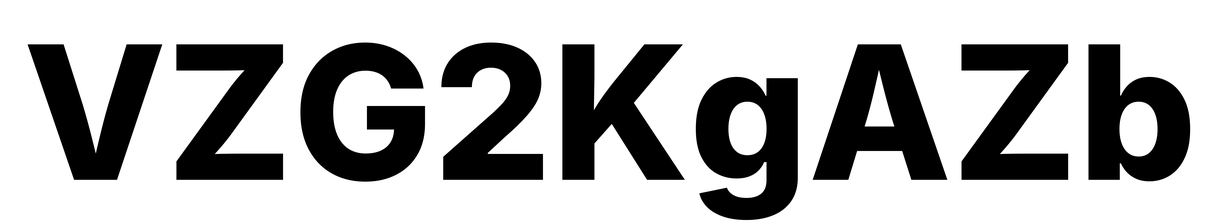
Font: Inter_ExtraBold